Question: I have a div with a background image in it. I'd like to add a bubble-looking border around the div/image, like this:

Any ideas on how to go about this? Any help would be greatly appreciated. Here's a fiddle:
<URL>
'''
body {
background: navy
}
.mug div {
width: 150px;
height: 150px;
border-radius: 75px;
background: url(http://media-cache-ec0.pinimg.com/236x/03/5b/11/035b116cd6cfd398c0e779fcb8e73033.jpg) no-repeat;
background-size: 150px 150px;
}
'''
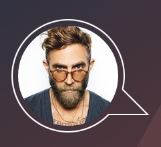
Answer: Here it is using 'transform: skew();' and pseudo elements. Ideally it would have a transparent background, but I haven't worked that out yet.

Don't forget the numerous browser prefixes for the skew with the un-prefixed transform at the bottom:
'''
-webkit-transform:skew(41deg,0deg);
-moz-transform:skew(41deg,0deg);
/* etc */
transform:skew(41deg,0deg);
'''
<URL>
HTML
'''
<div class="mug"></div>
'''
CSS
'''
.mug {
width: 150px;
height: 150px;
border-radius: 50%;
background: url(http://media-cache-ec0.pinimg.com/236x/03/5b/11/035b116cd6cfd398c0e779fcb8e73033.jpg) no-repeat;
background-size: 150px 150px;
position: relative;
}
.mug:before {
content: '';
display: block;
border: solid 2px #FFF;
position: absolute;
height: 100%;
width: 100%;
padding: 6px;
top: -8px;
left: -8px;
border-radius: 50%;
z-index: -2;
background: #333;
}
.mug:after {
content: '';
display: block;
background: #333;
-webkit-transform:skew(41deg,0deg);
-moz-transform:skew(41deg,0deg);
transform:skew(41deg,0deg);
height: 30px;
width: 51px;
border-bottom: solid 2px #FFF;
border-right: solid 2px #FFF;
position: absolute;
bottom: 10px;
right: -16px;
z-index: -1;
}
'''